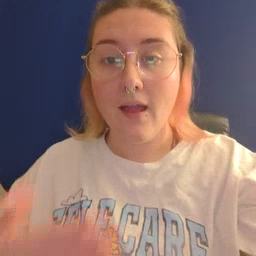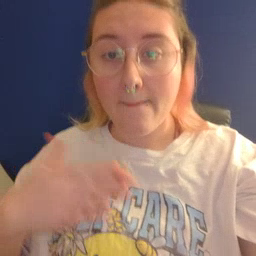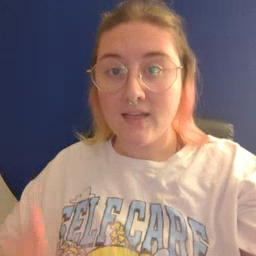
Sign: happy